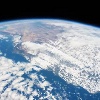
Label: cloud